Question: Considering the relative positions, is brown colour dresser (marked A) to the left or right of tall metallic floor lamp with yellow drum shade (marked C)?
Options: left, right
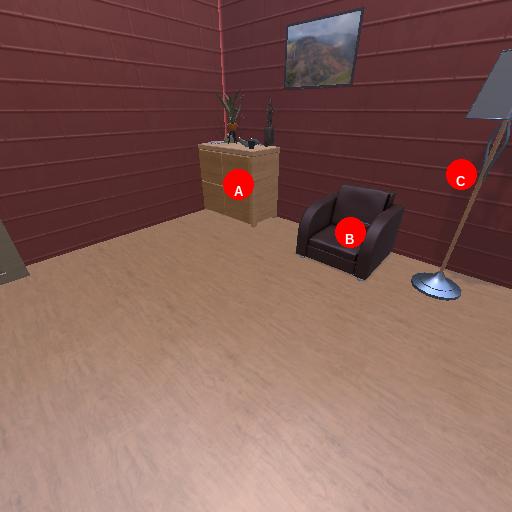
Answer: left